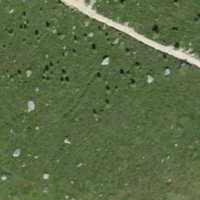
EUNIS habitat code: 26
Species observed at this site:
Rhododendron ferrugineum